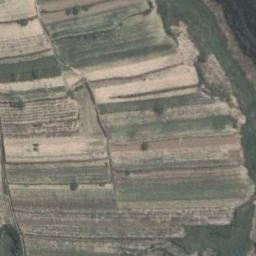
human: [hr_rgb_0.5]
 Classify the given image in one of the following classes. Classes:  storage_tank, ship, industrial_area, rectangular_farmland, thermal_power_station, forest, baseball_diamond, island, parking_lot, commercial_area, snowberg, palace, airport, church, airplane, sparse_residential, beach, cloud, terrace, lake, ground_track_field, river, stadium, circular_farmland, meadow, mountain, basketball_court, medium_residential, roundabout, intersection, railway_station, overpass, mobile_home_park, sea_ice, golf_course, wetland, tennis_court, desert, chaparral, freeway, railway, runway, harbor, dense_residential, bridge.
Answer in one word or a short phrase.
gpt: terrace